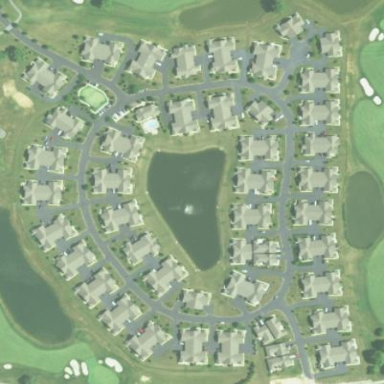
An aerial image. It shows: Condominium in residential area.